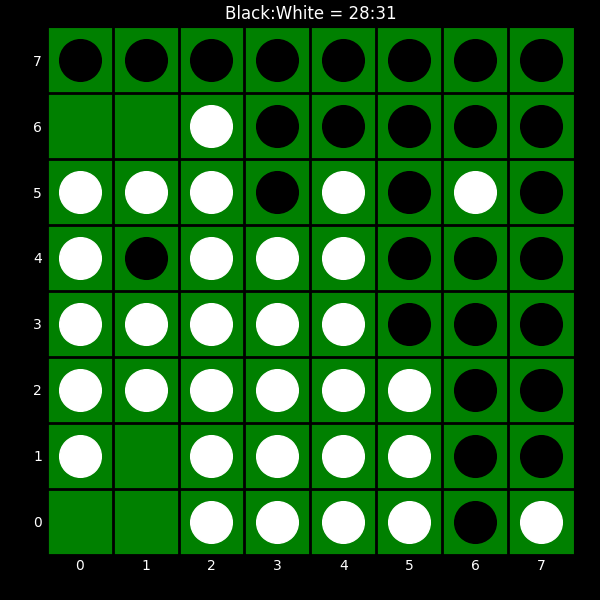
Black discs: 28
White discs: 31